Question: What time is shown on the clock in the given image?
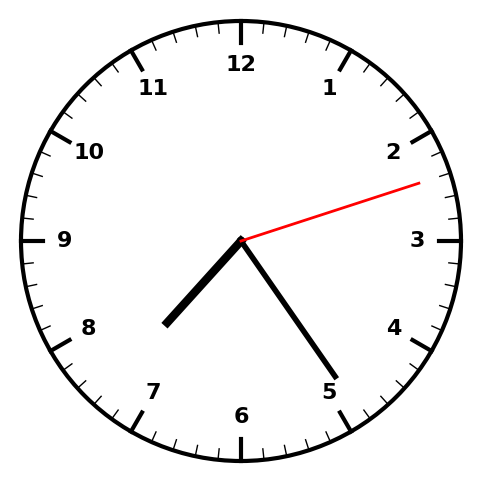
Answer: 07:24:12